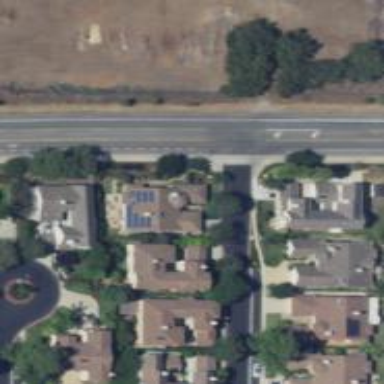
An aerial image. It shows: Driveway.